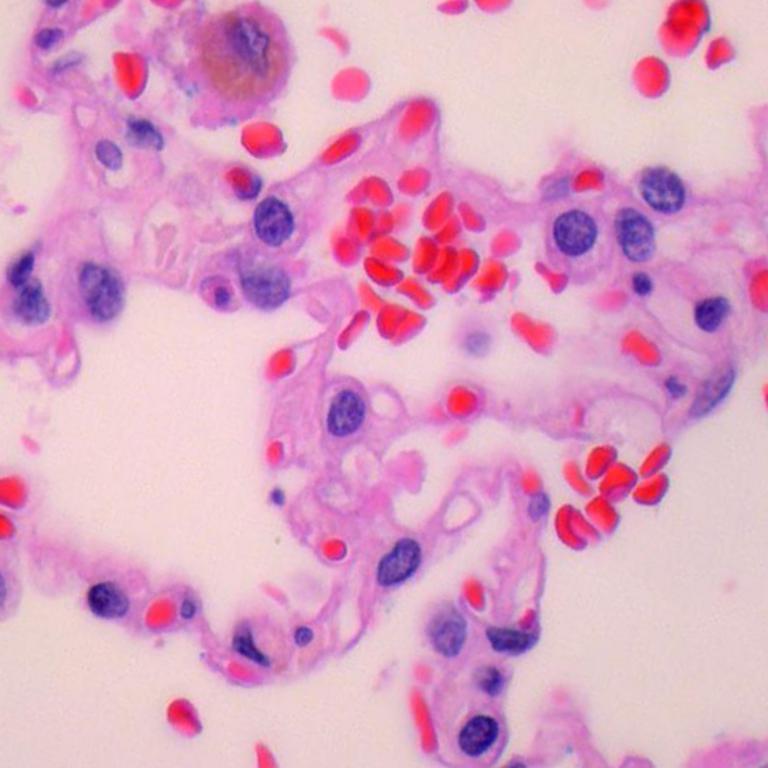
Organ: lung
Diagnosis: benign